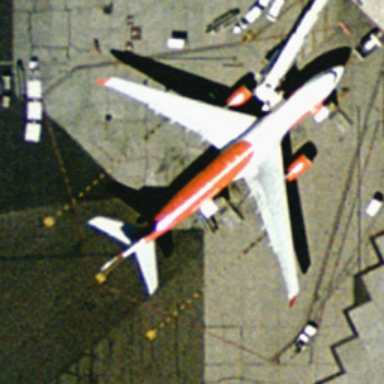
There is a red airplane at the airport .